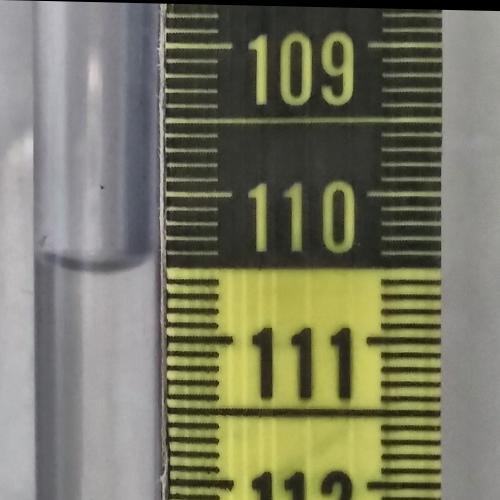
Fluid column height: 110.5 cm